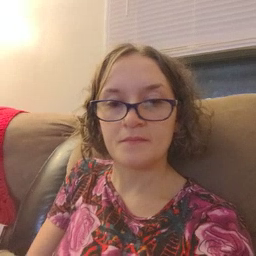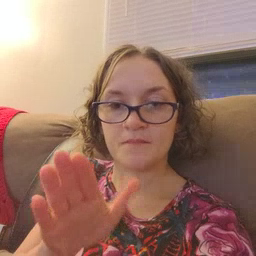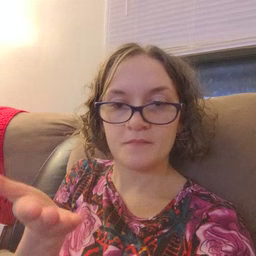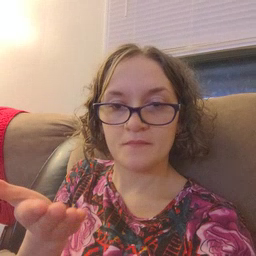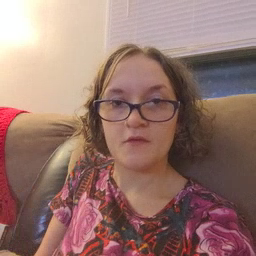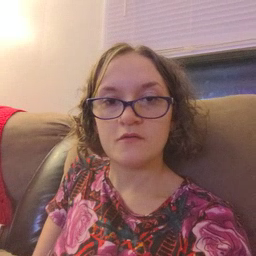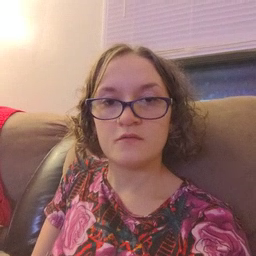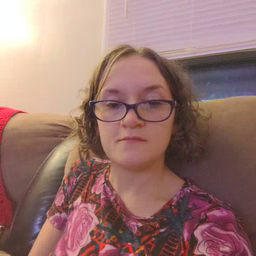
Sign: book